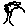
Label: tree